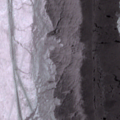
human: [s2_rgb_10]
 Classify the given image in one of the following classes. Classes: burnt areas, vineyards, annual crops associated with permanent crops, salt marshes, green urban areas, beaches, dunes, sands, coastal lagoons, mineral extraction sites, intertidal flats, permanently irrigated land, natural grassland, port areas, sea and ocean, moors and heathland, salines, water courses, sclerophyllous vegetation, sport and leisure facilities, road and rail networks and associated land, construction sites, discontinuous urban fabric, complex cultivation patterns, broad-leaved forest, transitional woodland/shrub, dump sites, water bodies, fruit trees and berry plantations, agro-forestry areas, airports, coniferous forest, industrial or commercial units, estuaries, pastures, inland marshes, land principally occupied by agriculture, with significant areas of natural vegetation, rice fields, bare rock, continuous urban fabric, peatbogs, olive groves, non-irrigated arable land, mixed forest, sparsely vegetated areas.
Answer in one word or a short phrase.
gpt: sea and ocean